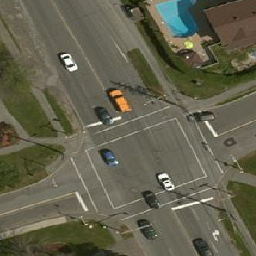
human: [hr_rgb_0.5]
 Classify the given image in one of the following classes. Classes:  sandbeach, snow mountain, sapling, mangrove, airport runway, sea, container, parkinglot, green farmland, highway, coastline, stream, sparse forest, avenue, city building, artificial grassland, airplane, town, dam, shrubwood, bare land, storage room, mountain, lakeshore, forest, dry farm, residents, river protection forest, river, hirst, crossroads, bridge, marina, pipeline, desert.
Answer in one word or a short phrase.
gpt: crossroads